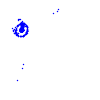
Particle: electron